Group 1:
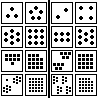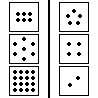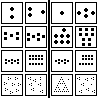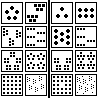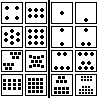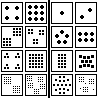
Group 2:
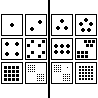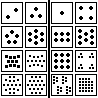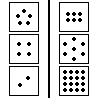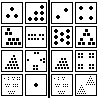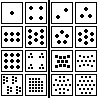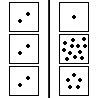
Rule separating the two groups: Left is union of (non-constant) arithmetic progressions vs. not so.
Author: Aaron David Fairbanks